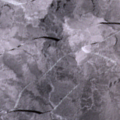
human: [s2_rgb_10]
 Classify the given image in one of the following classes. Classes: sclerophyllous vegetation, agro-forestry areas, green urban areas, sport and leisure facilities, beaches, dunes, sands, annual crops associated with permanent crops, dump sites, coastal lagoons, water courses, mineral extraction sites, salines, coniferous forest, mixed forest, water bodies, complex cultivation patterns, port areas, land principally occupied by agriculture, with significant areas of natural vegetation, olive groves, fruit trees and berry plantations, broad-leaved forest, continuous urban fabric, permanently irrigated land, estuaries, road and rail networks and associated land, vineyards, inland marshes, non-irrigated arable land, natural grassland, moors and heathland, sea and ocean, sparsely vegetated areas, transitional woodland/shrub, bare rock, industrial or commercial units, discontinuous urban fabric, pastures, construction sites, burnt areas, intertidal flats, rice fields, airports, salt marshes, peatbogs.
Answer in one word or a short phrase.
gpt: sea and ocean